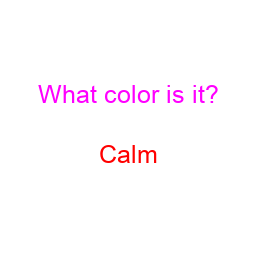
Color: red
Background color: white
Question text color: magenta